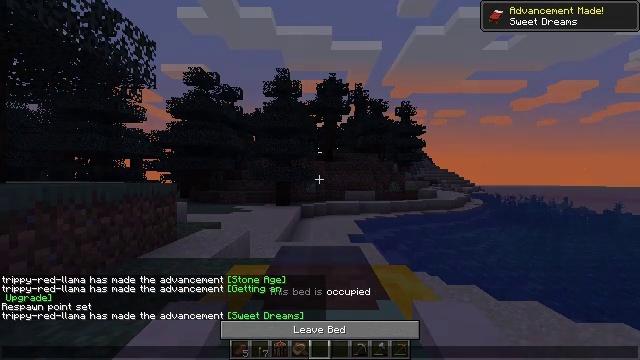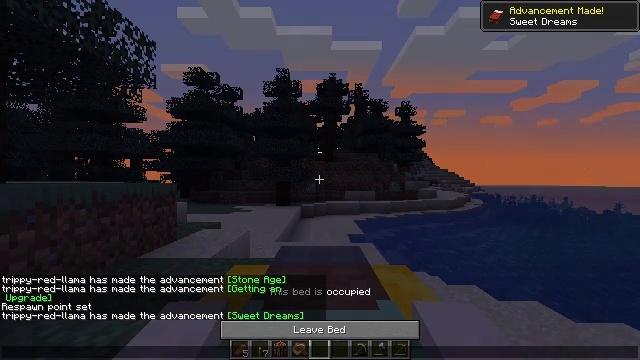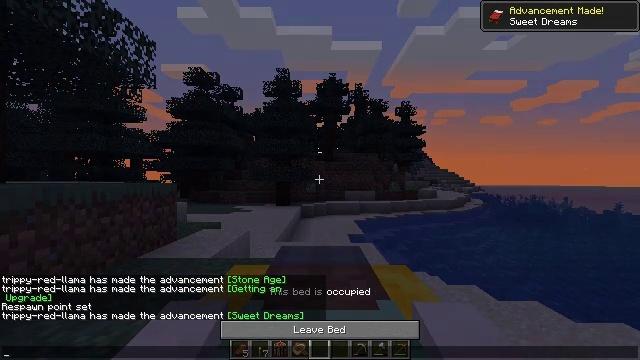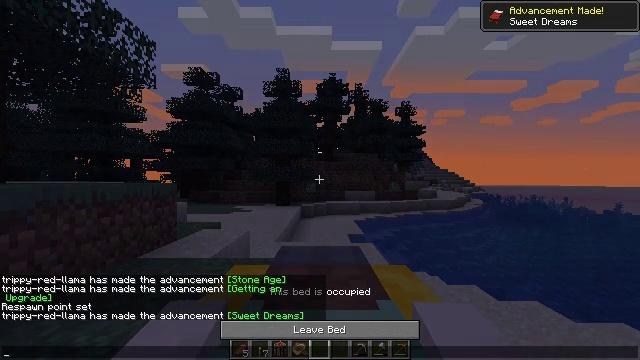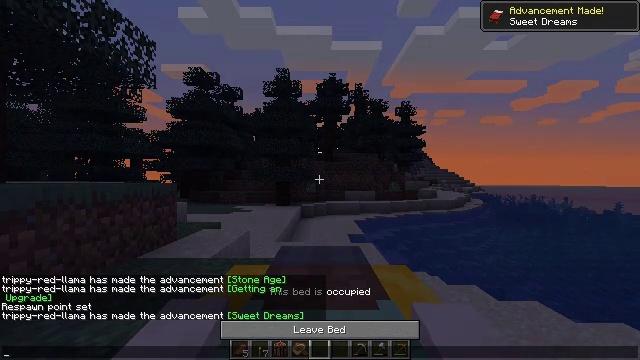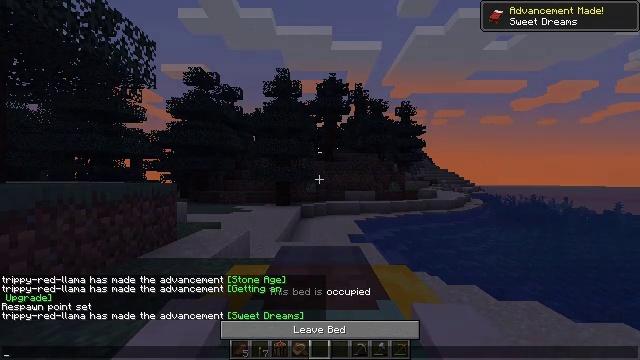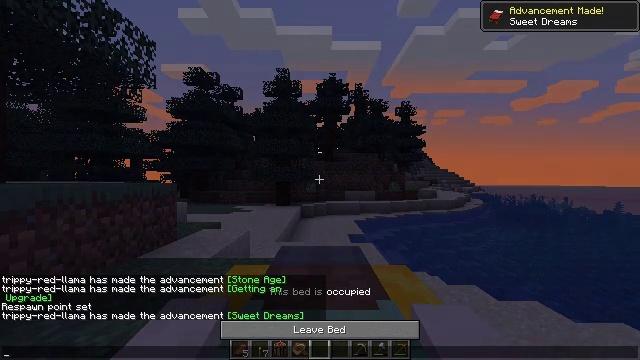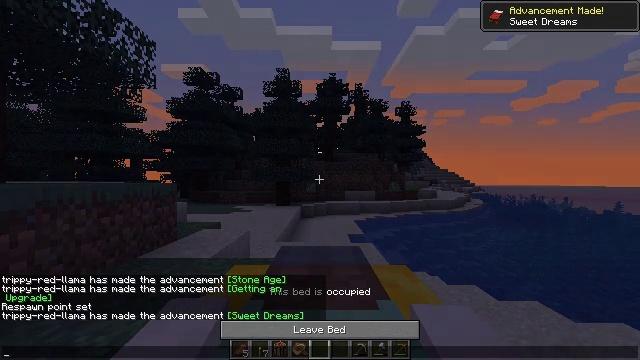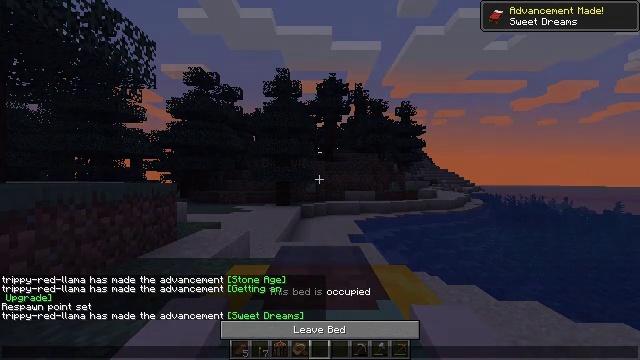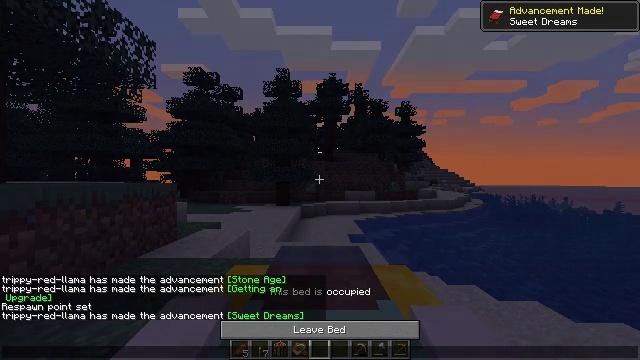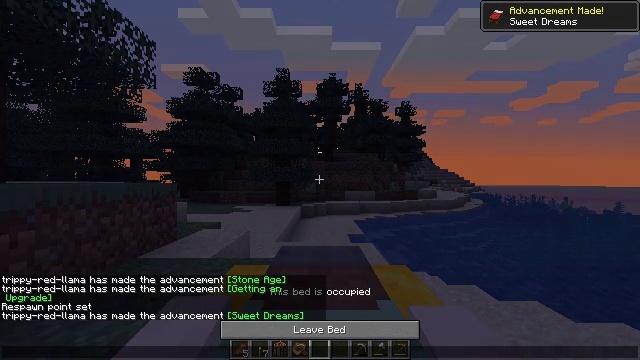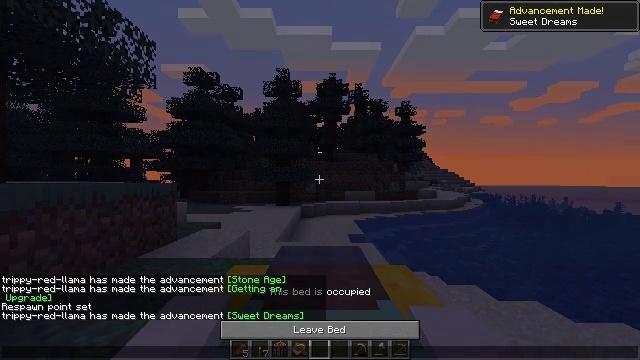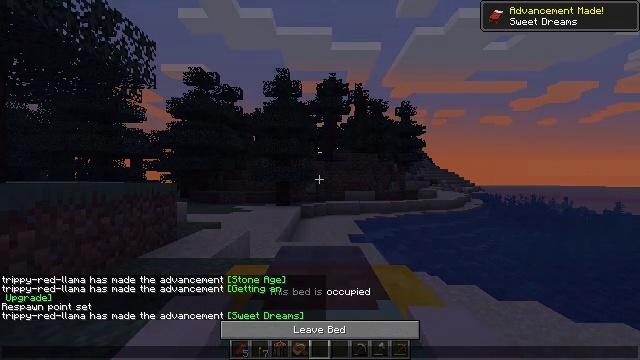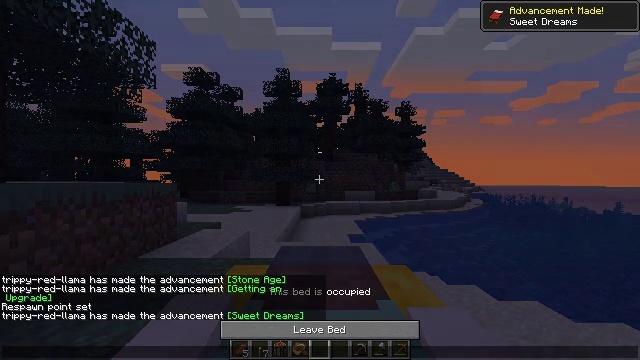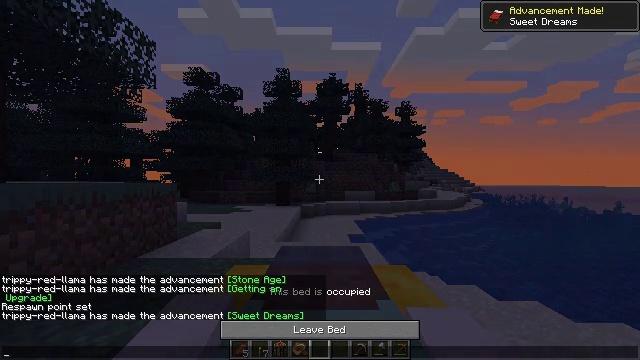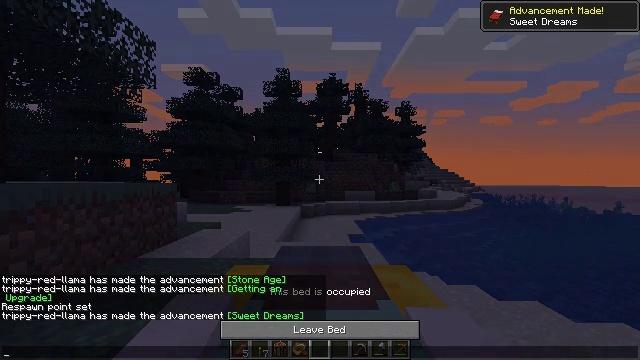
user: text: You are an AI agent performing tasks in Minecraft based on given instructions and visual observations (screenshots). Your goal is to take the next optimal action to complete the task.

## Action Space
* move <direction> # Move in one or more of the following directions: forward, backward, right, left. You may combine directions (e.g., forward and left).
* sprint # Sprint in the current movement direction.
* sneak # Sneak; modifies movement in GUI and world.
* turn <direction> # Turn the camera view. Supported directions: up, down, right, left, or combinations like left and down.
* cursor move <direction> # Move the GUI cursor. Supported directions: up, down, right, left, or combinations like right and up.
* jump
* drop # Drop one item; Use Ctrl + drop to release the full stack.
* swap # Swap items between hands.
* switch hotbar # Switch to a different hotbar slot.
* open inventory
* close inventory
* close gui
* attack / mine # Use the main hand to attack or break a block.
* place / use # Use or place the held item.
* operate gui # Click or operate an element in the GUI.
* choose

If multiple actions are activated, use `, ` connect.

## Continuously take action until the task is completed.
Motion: motion action
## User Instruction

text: Gather the yellow bed by attacking it.
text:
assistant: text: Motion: no_op
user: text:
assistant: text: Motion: no_op
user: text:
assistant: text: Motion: no_op
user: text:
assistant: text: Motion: no_op
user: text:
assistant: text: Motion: no_op
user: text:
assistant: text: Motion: no_op
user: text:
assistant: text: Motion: no_op
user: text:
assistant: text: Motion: no_op
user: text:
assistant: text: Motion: no_op
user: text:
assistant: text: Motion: no_op
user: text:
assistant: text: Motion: no_op
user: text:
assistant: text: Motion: no_op
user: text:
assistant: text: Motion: no_op
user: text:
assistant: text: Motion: no_op
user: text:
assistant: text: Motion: no_op
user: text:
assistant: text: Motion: no_op
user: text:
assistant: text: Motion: no_op
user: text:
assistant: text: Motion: no_op
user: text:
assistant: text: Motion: no_op
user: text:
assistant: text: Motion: no_op
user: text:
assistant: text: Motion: no_op
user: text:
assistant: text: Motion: no_op
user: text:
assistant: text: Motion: no_op
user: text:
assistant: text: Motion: no_op
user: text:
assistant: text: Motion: no_op
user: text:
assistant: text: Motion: no_op
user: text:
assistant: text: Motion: no_op
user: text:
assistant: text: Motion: no_op
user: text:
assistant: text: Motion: no_op
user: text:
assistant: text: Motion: no_op